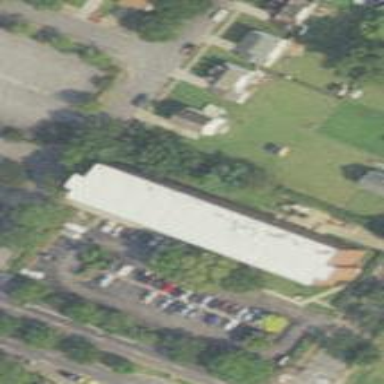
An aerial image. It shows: Commercial building.